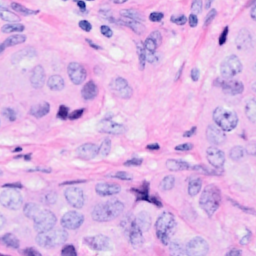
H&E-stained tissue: Breast